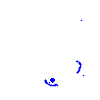
Particle: kaon